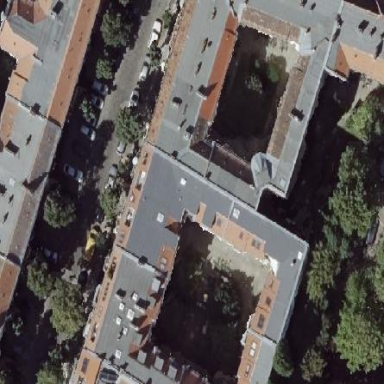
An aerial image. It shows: Residential building with double saltbox roof shape.